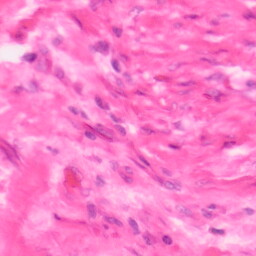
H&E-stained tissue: Colon